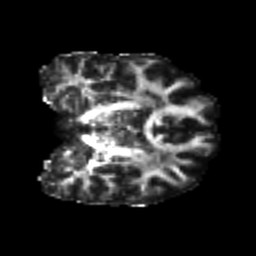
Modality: FA
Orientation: coronal
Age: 24
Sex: male
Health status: healthy
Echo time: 0.074 s